Question: Here's a self-contained application you can run that illustrates my question. When using a LinkButton in Flex spark DataGrid to display a clickable URL, the URL text that is displayed runs into it's neighboring column if the URL's column width becomes too short (i.e. possibly adjusted by user). If you run the code below, here's what you'll see:

Anyone know how to improve on this? Ideally the URL text would be truncated to fit within its column's width and a tooltip would display whenever this truncation occurs (e.g. similar to a spark Label property 'showTruncationTip="true"'). What do people do in practice?
'''
<?xml version="1.0" encoding="utf-8"?>
<s:Application xmlns:fx="http://ns.adobe.com/mxml/2009"
xmlns:s="library://ns.adobe.com/flex/spark"
xmlns:mx="library://ns.adobe.com/flex/mx"
minWidth="300" minHeight="300">
<fx:Declarations>
<!-- Define the data -->
<fx:XMLList id="siteList">
<site> <name>IMDB</name> <url>http://www.imdb.com</url> </site>
<site> <name>BoardgameGeek</name> <url>http://www.boardgamegeek.com</url> </site>
<site> <name>Yahoo! Finance</name> <url>http://finance.yahoo.com</url> </site>
</fx:XMLList>
<!-- Use an XMLListCollection for the Spark DataGrid -->
<s:XMLListCollection id="siteList2" source="{siteList}"/>
</fx:Declarations>
<s:layout> <s:VerticalLayout/> </s:layout>
<s:Panel title="Spark DataGrid Links" width="300" height="300"
horizontalCenter="0" verticalCenter="0">
<s:DataGrid id="sparkDataGrid"
width="100%" height="100%"
dataProvider="{siteList2}">
<s:columns>
<s:ArrayList>
<s:GridColumn dataField="url" headerText="URL" width="150" itemRenderer="myItemRenderer"/>
<s:GridColumn dataField="name" headerText="Name"/>
</s:ArrayList>
</s:columns>
</s:DataGrid>
</s:Panel>
</s:Application>
'''
And the file titled myItemRenderer.mxml (located in the same directory) is:
'''
<?xml version="1.0" encoding="utf-8"?>
<s:GridItemRenderer xmlns:fx="http://ns.adobe.com/mxml/2009"
xmlns:s="library://ns.adobe.com/flex/spark"
xmlns:mx="library://ns.adobe.com/flex/mx" >
<s:HGroup height="25" verticalAlign="middle" horizontalAlign="left">
<mx:LinkButton label="{data.url}"
textDecoration="underline"
textRollOverColor="0x7777FF"
click="navigateToURL(new URLRequest(data.url))"
width="100%"
labelPlacement="left"
color="0x0000DD"/>
</s:HGroup>
</s:GridItemRenderer>
'''
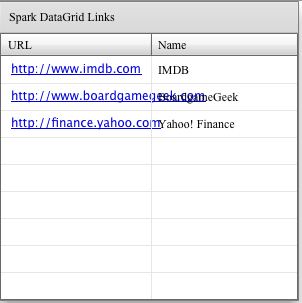
Answer: One way to on this--not truncate and show on tooltip as desired--is to set 'clipAndEnableScrolling' to 'true' in your 'GridItemRenderer'.
'''
<s:GridItemRenderer xmlns:fx="http://ns.adobe.com/mxml/2009"
xmlns:s="library://ns.adobe.com/flex/spark"
xmlns:mx="library://ns.adobe.com/flex/mx"
clipAndEnableScrolling="true">
'''
This will force the link to not exceed its allowed viewport, so the text won't cover up your other column text. In a few minutes of experimentation I was not able to force it to truncate and show on tooltip.